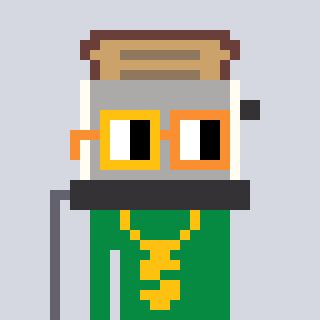
a pixel art character with square yellow and orange glasses, a toaster-shaped head and a green-colored body on a cool background